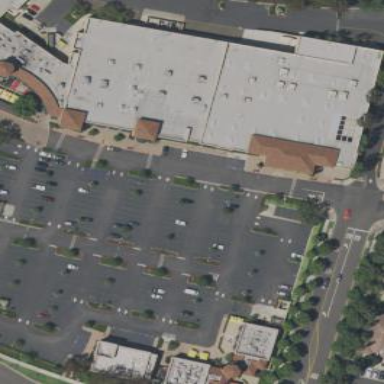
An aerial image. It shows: Retail building.